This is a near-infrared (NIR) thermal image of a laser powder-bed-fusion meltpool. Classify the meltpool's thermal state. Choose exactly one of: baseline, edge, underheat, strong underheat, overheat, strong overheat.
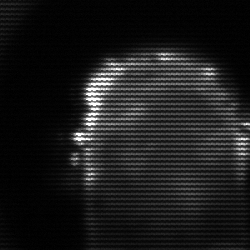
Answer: baseline